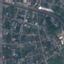
Land use / land cover: Residential